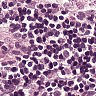
Metastatic tissue present: no